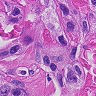
Metastatic tissue present: yes